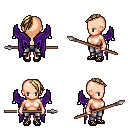
a pixel art fantasy rpg character, female body template, human, light skin, purple wings, metal pants, blonde long mohawk hairstyle, ghillies, spear, four views (front, back, left, right), 2x2 character sprite sheet, small pixel art, hard edges, no anti-aliasing